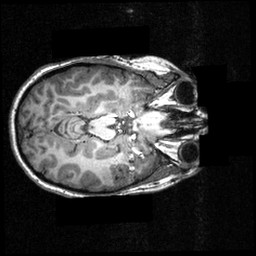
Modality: T1w
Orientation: axial
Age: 21
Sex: female
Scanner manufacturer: siemens
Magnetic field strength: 3.951 T
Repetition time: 1.5 s
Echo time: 0.00335 s